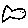
Label: fish